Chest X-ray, PA view. Patient: 13 years old, sex M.
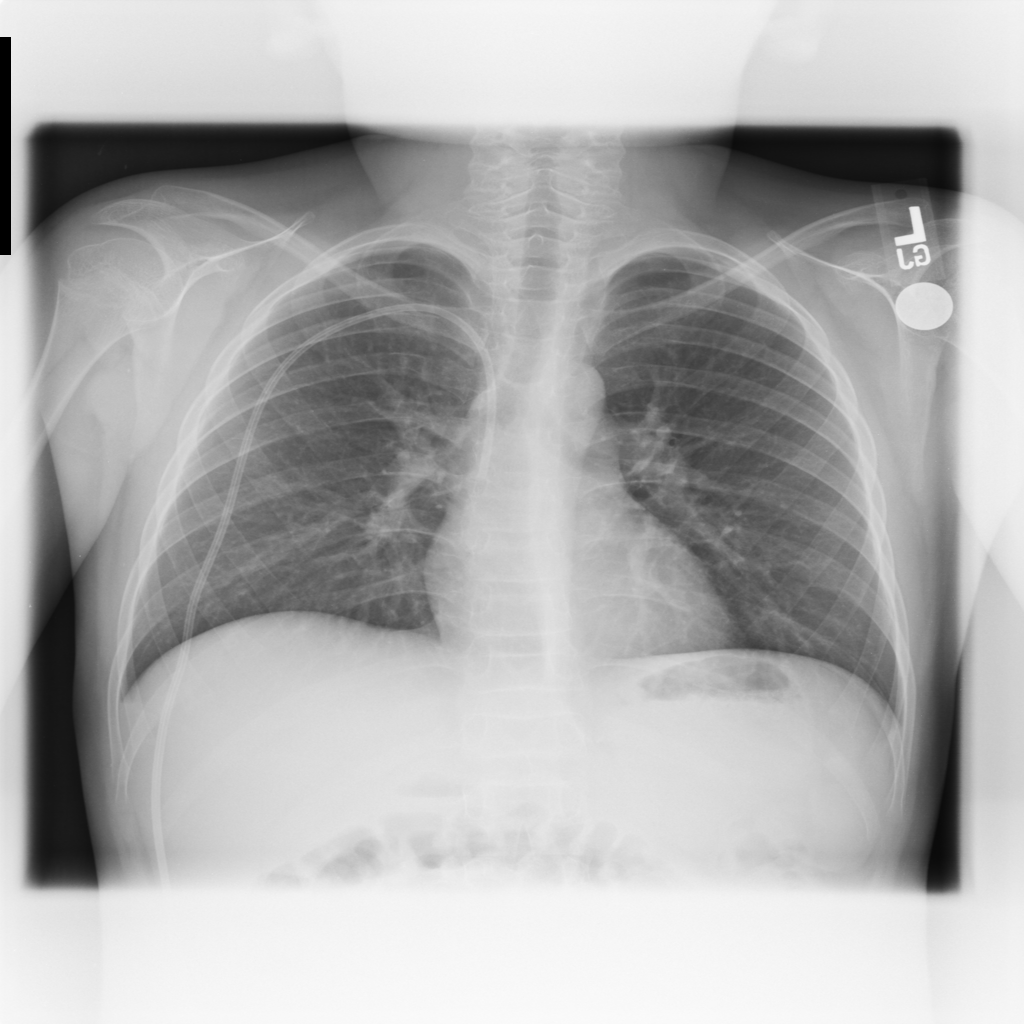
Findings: No Finding